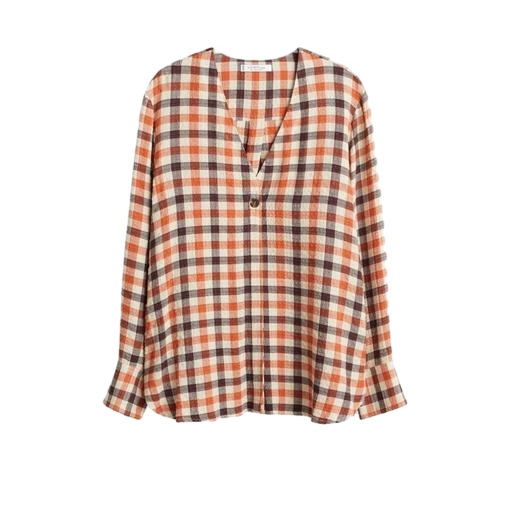
orange plaid shirt, multicolor courier check shirt, blue harbor relaxed plaid popover top, white background